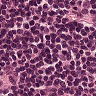
Metastatic tissue present: no